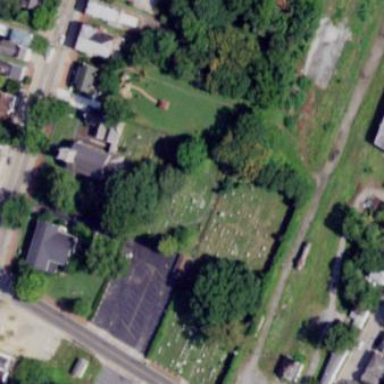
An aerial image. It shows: Cemetery.